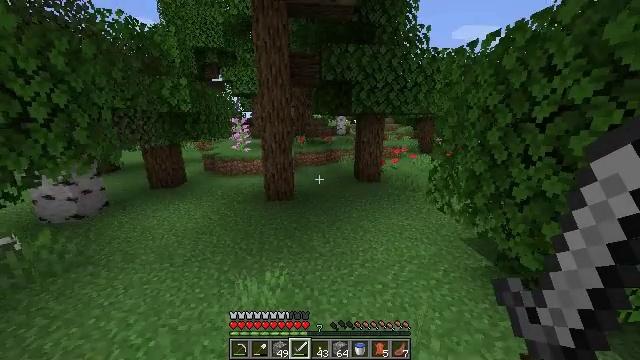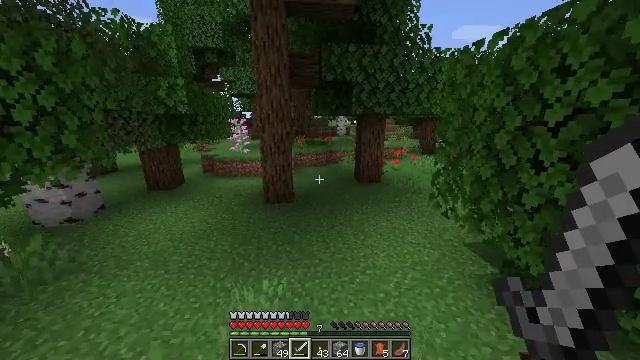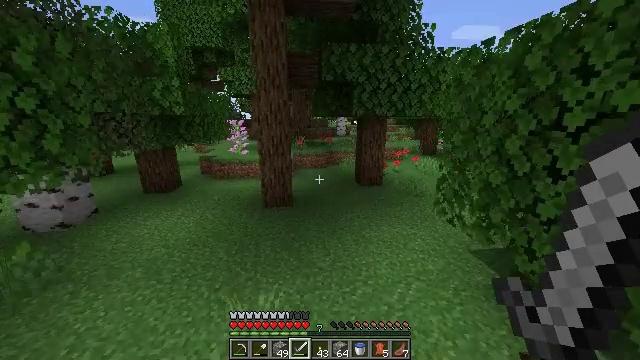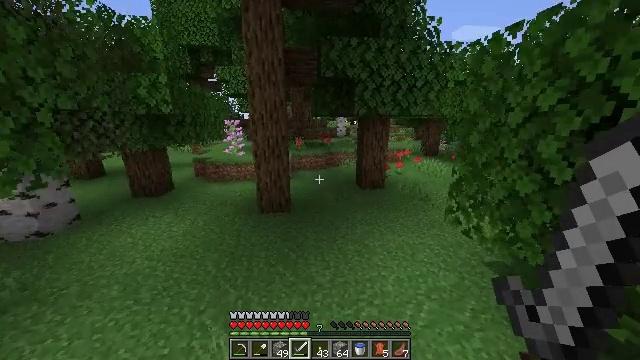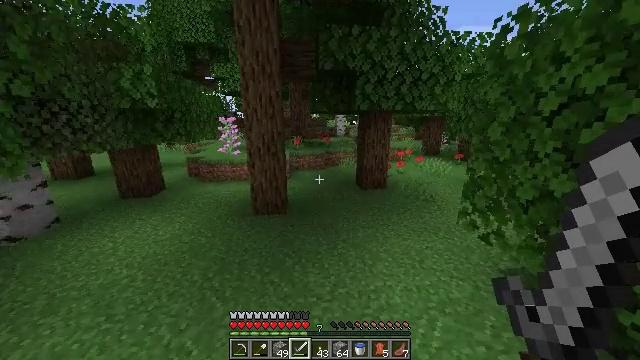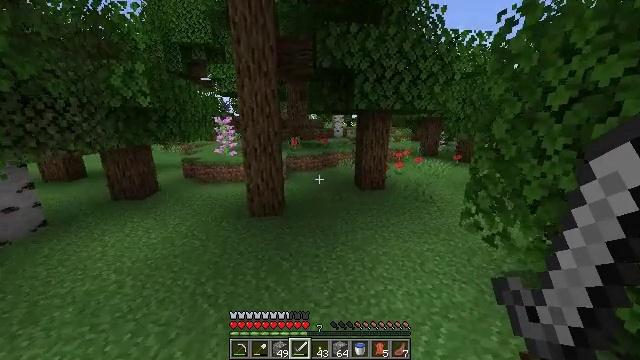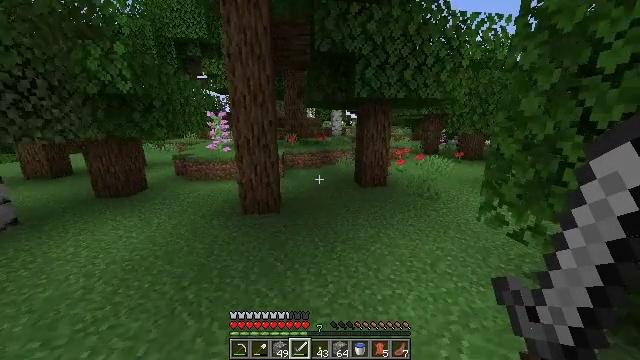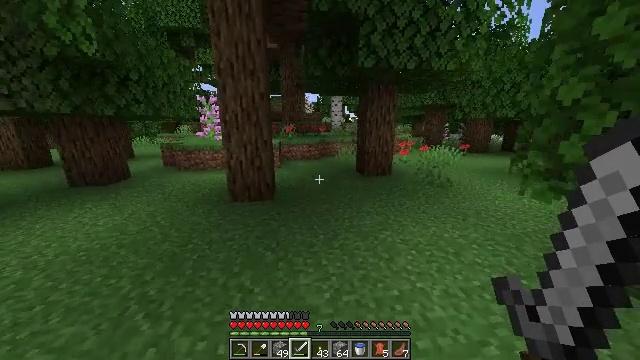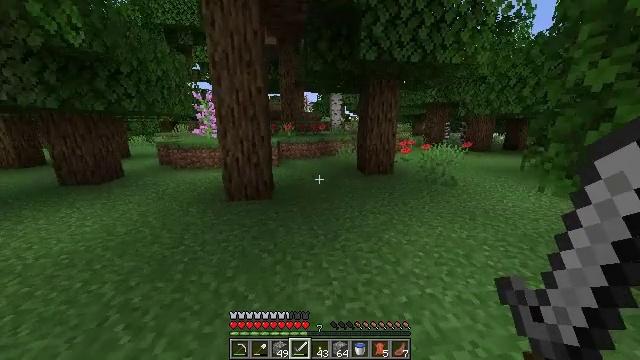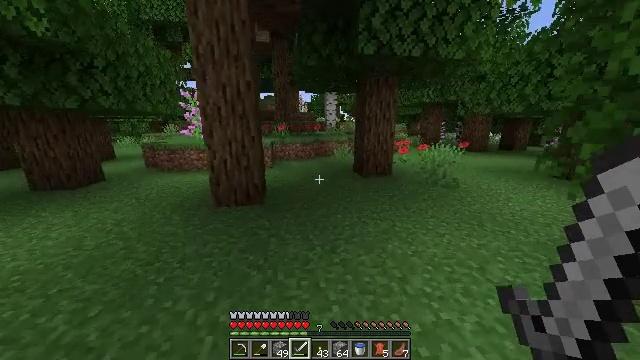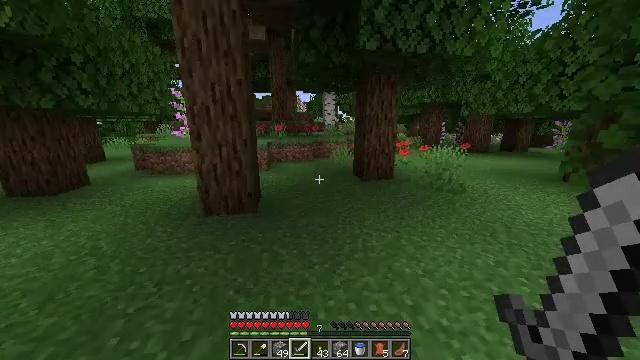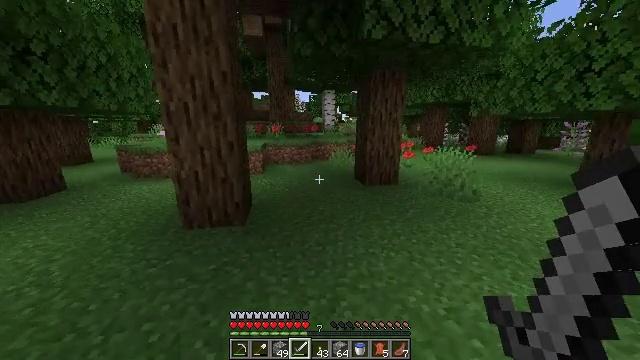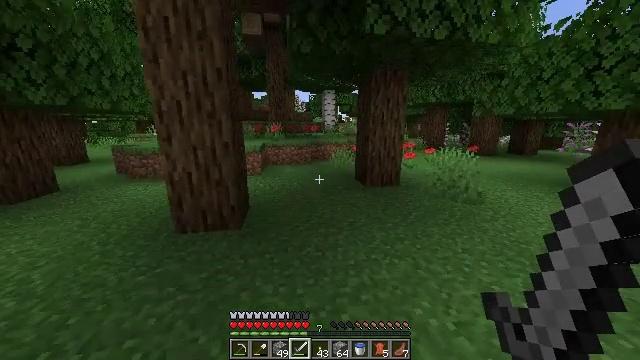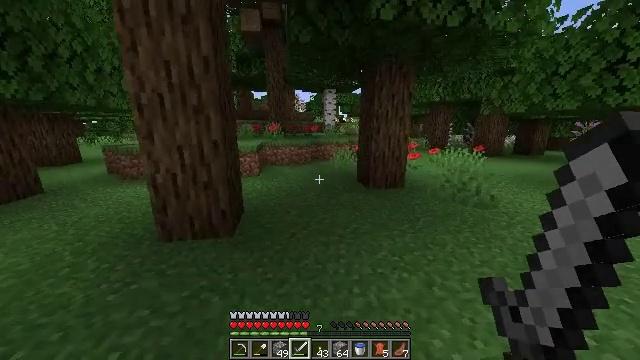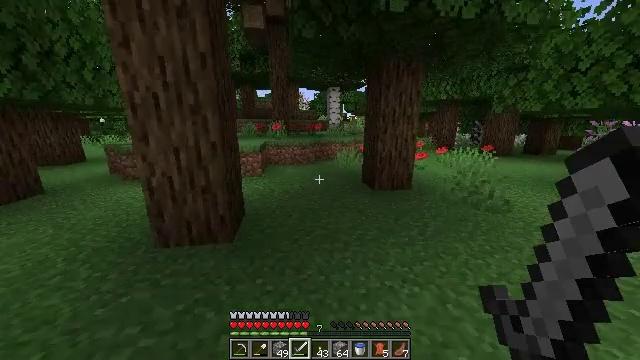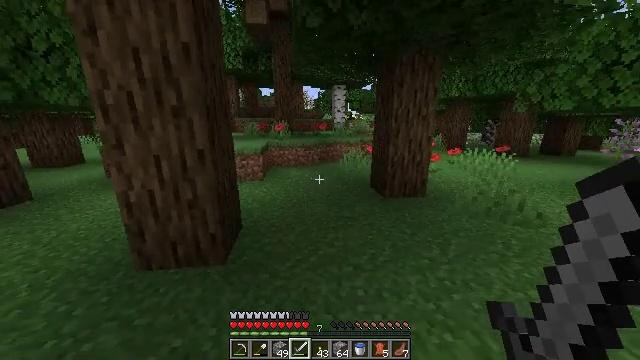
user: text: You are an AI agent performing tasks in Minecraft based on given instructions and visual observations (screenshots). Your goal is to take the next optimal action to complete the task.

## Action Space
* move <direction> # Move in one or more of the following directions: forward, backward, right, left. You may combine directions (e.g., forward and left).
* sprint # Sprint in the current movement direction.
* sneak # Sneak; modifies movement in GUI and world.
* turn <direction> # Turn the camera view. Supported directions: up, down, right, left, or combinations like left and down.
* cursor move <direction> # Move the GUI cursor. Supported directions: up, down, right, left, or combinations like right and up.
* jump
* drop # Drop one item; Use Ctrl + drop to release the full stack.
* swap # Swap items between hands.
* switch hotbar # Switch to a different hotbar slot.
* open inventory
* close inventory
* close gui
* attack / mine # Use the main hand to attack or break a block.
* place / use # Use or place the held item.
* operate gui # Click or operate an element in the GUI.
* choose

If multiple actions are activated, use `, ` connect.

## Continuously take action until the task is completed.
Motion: motion action
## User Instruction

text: Remove a peony from the inventory.
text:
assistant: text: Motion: move forward, sprint, jump
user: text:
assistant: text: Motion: move forward, sprint, jump
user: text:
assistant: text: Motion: move forward, sprint, jump
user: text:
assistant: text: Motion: move forward, sprint, jump
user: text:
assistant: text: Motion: move forward, sprint, jump
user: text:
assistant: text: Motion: move forward, sprint, jump
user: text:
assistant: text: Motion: move forward, sprint, jump
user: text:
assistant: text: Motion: move forward, sprint
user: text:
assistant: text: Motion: move forward, sprint, turn right
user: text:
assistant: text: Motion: move forward, sprint
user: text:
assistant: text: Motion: move forward, sprint
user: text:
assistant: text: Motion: move forward, sprint
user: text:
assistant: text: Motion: move forward, sprint
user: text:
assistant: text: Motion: move forward, sprint, turn left
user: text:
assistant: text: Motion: move forward, sprint, turn left
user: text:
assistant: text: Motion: move forward, sprint, turn left
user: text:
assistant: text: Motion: move forward, sprint
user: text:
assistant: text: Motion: move forward, sprint
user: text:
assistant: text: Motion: move forward, sprint
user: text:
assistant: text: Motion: move forward, sprint
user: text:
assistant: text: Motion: move forward, sprint
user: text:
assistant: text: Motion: move forward, sprint
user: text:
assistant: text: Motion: move forward, sprint
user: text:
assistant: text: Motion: move forward, sprint, turn up
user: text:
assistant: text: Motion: move forward, sprint
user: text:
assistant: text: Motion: move forward, sprint
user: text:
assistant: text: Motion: move forward, sprint, turn right
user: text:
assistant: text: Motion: move forward, sprint, turn right
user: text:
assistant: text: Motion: move forward, sprint, turn right
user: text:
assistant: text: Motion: move forward, sprint, turn right